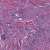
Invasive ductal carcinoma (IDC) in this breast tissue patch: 0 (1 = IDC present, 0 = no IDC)